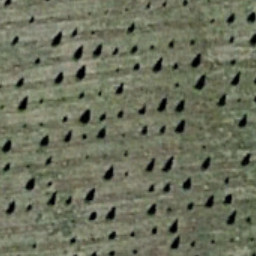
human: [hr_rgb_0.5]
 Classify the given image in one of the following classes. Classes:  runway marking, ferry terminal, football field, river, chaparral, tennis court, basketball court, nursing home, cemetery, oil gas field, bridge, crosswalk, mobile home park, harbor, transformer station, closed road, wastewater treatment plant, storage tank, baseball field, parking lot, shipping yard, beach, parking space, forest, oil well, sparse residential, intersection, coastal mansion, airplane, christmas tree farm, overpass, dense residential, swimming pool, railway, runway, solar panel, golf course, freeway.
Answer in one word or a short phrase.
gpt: christmas tree farm